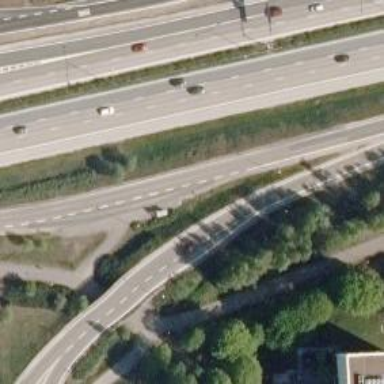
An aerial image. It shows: Asphalt motorway link.